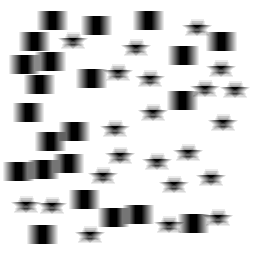
Squares: 22
Triangles: 0
Stars: 22
Total shapes: 44